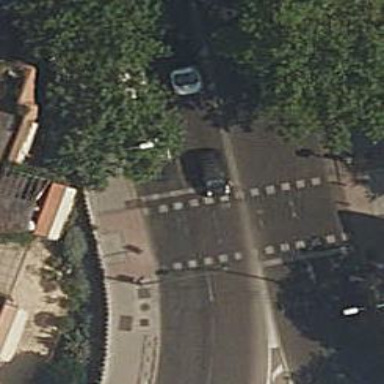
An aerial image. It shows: Road with traffic signals.